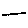
Label: line